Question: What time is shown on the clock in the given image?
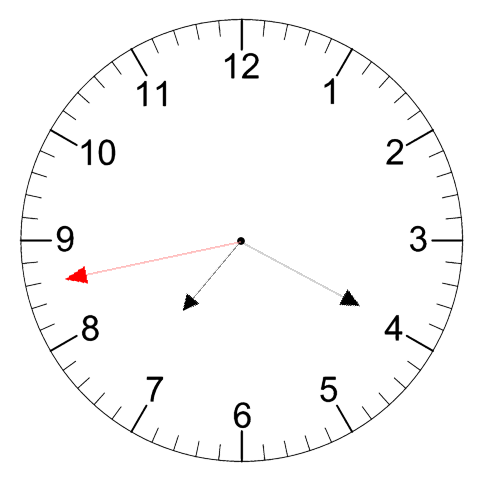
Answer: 07:19:43